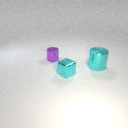
small cyan metal cube in front of large cyan metal cylinder